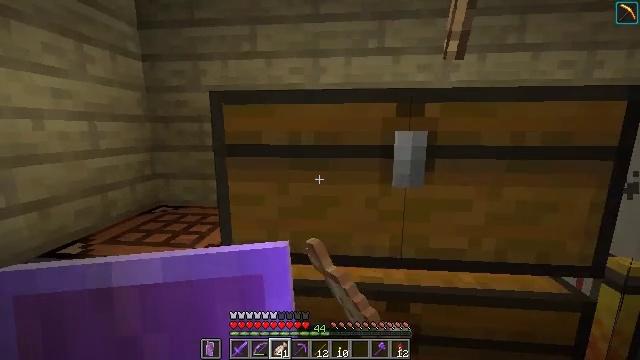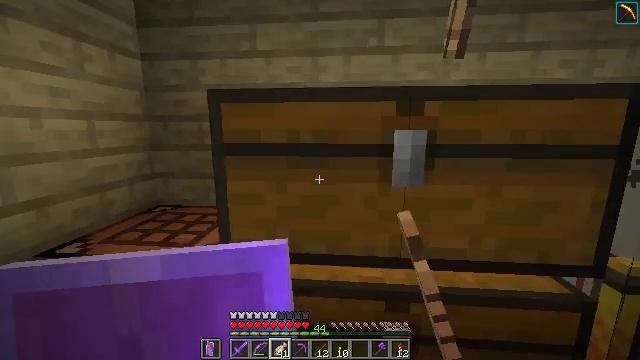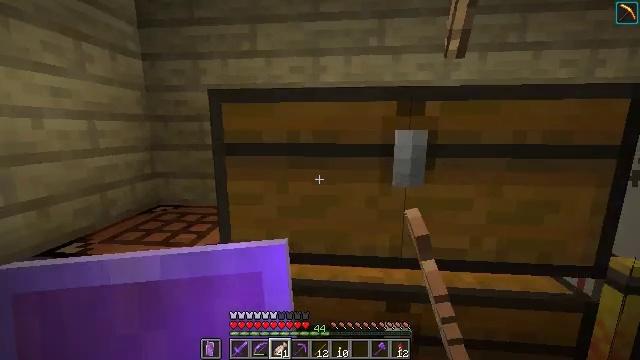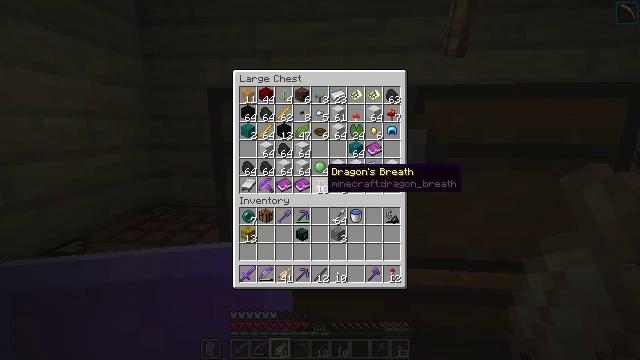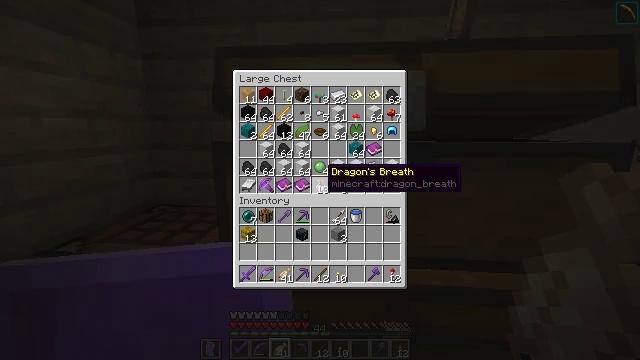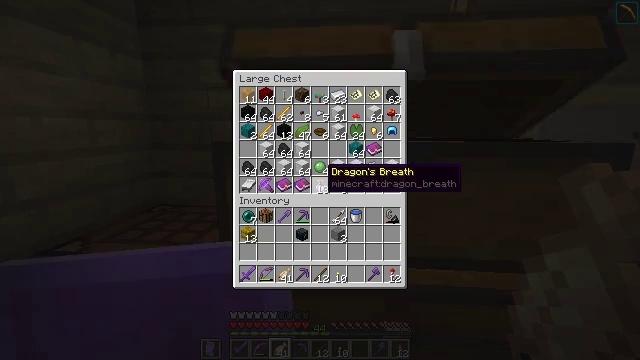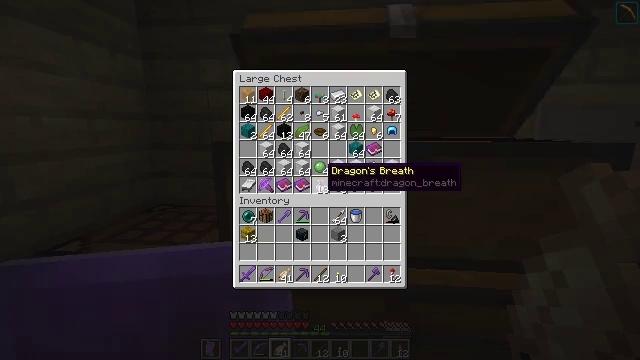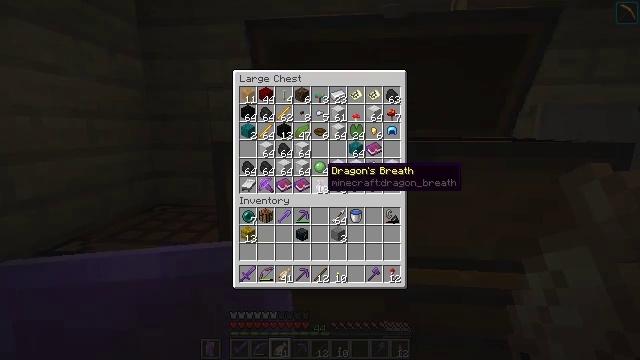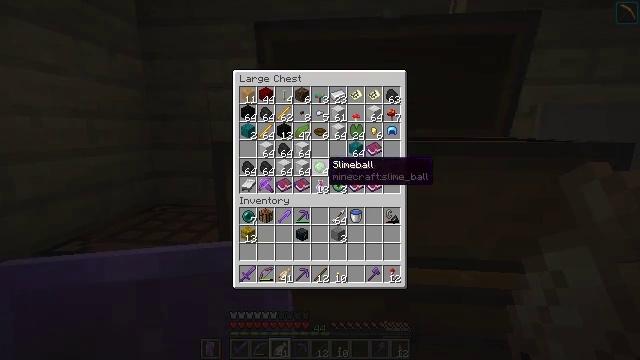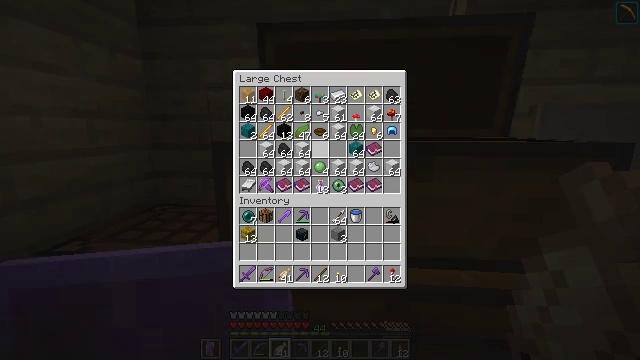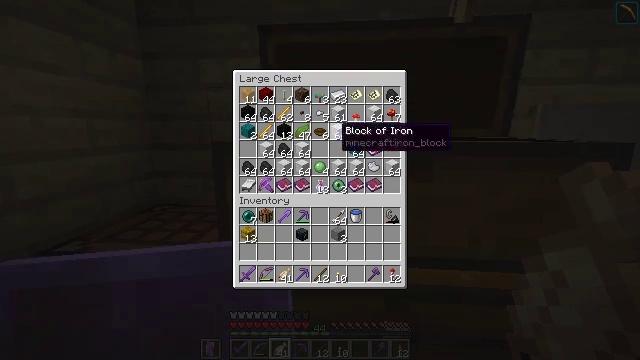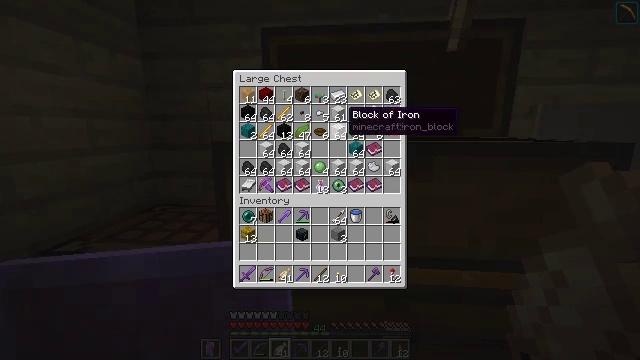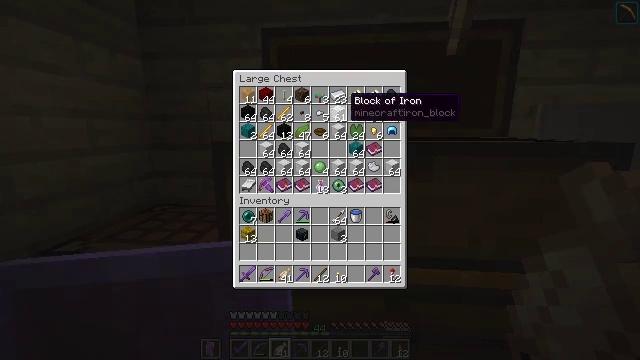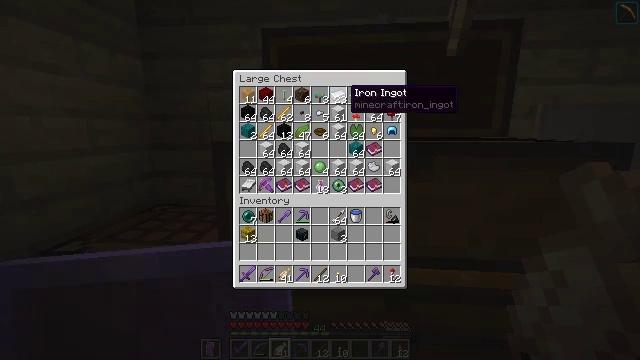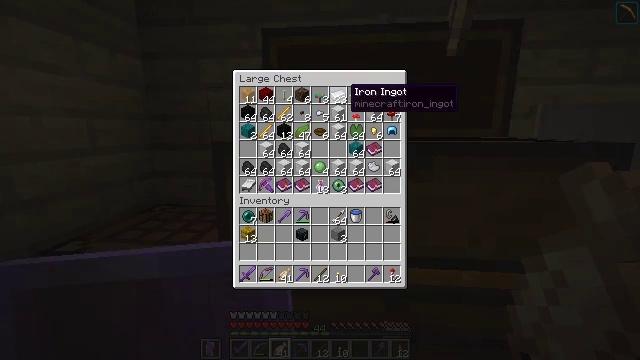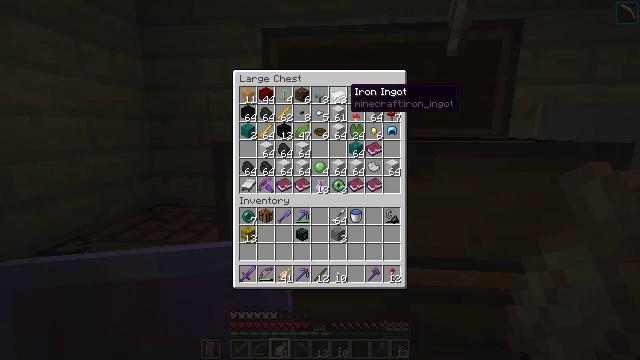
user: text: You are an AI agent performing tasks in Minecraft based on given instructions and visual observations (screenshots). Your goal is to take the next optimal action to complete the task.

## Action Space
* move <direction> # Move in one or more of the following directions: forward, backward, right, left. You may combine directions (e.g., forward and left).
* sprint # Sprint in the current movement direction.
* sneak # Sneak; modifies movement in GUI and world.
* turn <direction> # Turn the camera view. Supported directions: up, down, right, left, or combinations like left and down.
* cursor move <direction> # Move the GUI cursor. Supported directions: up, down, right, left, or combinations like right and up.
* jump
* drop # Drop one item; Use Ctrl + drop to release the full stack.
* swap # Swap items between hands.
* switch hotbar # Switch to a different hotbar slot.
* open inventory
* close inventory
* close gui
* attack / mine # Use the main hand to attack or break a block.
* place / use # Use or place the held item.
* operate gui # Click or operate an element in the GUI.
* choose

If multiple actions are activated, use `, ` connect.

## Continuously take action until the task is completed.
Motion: motion action
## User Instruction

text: Obtain a stonecutter from the crafting table.
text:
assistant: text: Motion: use / place
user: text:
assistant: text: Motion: no_op
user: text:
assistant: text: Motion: no_op
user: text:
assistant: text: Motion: no_op
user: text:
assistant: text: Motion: no_op
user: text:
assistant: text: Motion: no_op
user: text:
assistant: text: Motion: no_op
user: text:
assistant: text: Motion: no_op
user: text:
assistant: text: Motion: turn up
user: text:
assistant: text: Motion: turn right and up
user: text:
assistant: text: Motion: turn right and up
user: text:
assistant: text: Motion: turn up
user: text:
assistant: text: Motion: turn up
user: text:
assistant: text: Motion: no_op
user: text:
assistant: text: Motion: no_op
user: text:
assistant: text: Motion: no_op
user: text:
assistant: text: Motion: no_op
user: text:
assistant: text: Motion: no_op
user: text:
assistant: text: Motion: attack / mine
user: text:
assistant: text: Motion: attack / mine
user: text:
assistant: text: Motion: attack / mine
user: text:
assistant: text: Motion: no_op
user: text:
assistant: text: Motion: turn down
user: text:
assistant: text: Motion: turn left and down
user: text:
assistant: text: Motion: turn down
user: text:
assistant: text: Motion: turn down
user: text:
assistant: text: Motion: turn down
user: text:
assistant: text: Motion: no_op
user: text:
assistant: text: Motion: no_op
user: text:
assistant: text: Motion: no_op